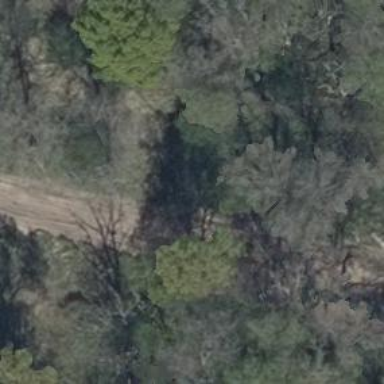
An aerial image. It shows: Sandy track road with grade5 tracktype.